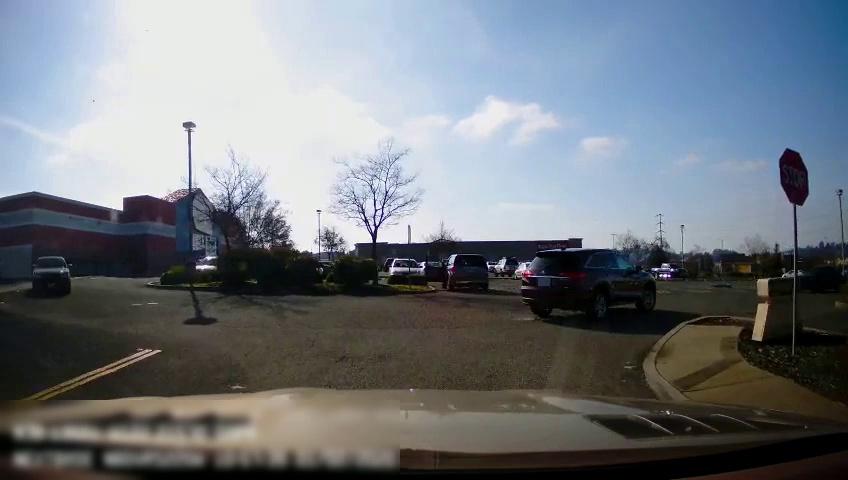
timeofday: Day
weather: Sunny
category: Drivable Space
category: Vehicles | SUV
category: Vehicles | Car
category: Vehicles | Car
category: Vehicles | SUV
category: Vehicles | Car
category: Lanes | Current Lane
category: Lanes | Opposite Lane
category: Traffic | Signs